You are looking at the unprocessed time series of a bearing vibration snapshot. Based on the visible evidence, which condition applies: normal, inner_race, outer_race, ball?
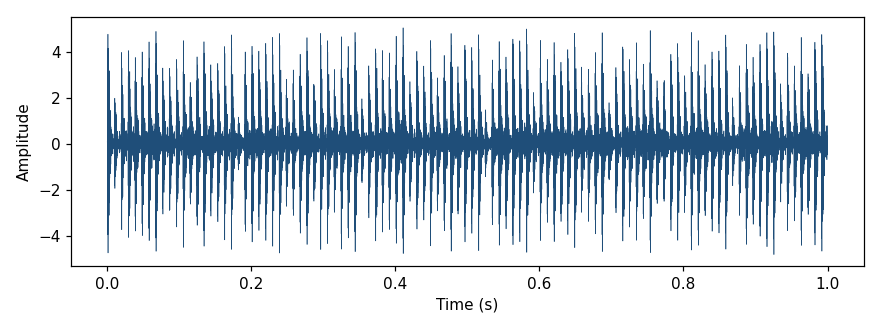
Answer: outer_race